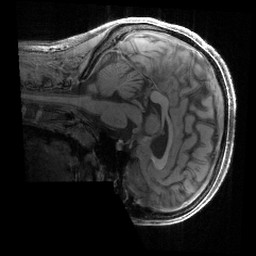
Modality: T1w
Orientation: sagittal
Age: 27
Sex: female
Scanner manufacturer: siemens
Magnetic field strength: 3 T
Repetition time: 2.4 s
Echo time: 0.00241 s